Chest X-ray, PA view. Patient: 51 years old, sex M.
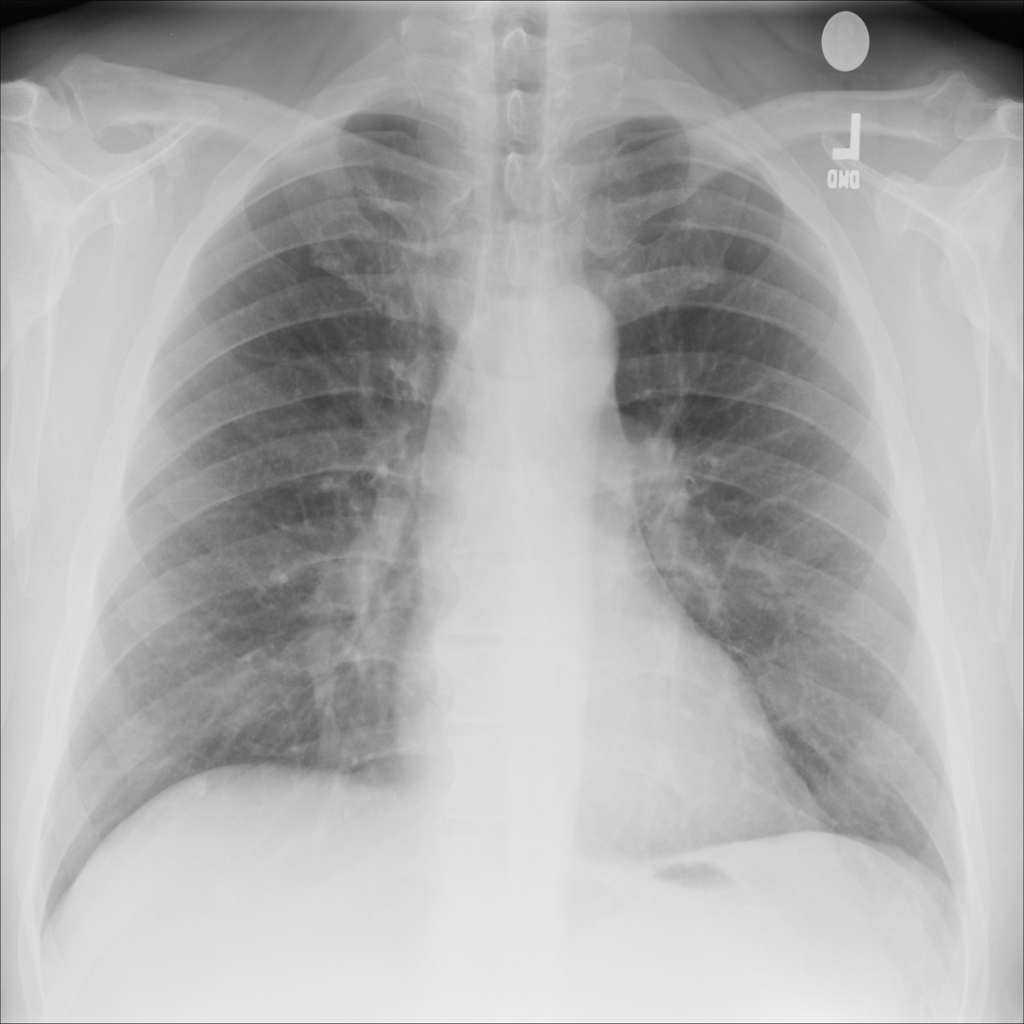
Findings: Infiltration